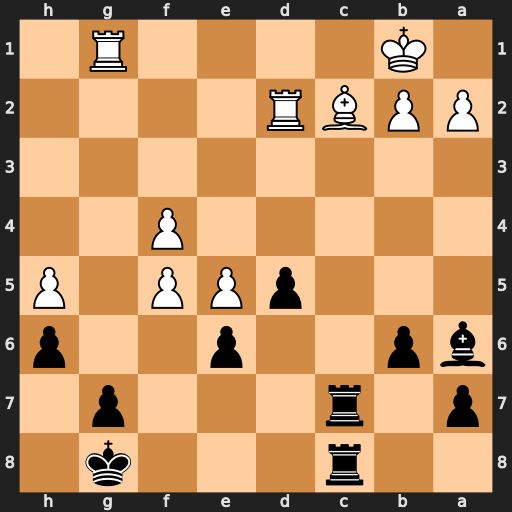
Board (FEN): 2r3k1/p1r3p1/bp2p2p/3pPP1P/5P2/8/PPBR4/1K4R1
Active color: b
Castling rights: -
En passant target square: -
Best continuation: Rxc2 Rxc2 Bd3